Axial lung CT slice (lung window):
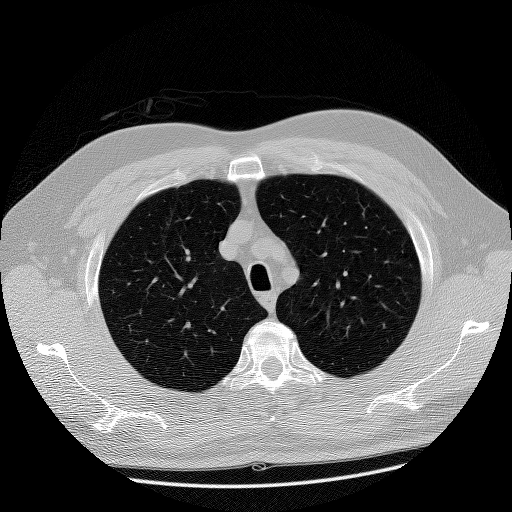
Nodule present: no